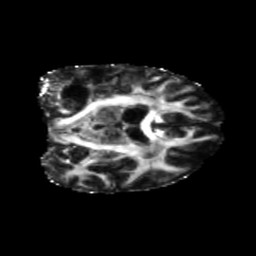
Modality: FA
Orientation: coronal
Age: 58
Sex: female
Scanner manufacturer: siemens
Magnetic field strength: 3 T
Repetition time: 5.25 s
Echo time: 0.08 s